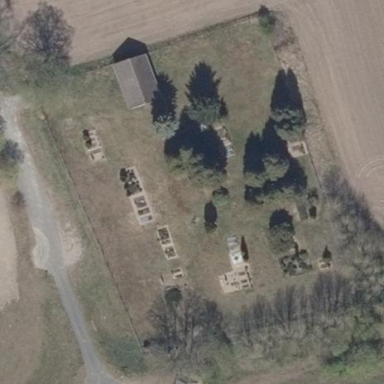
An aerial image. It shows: Grave yard.